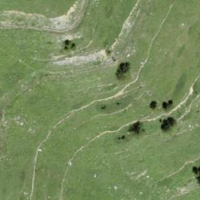
EUNIS habitat code: 26
Species observed at this site:
Parnassia palustris